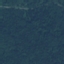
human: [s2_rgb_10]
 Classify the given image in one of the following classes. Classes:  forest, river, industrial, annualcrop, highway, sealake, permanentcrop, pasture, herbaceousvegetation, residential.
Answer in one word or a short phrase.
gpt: Forest